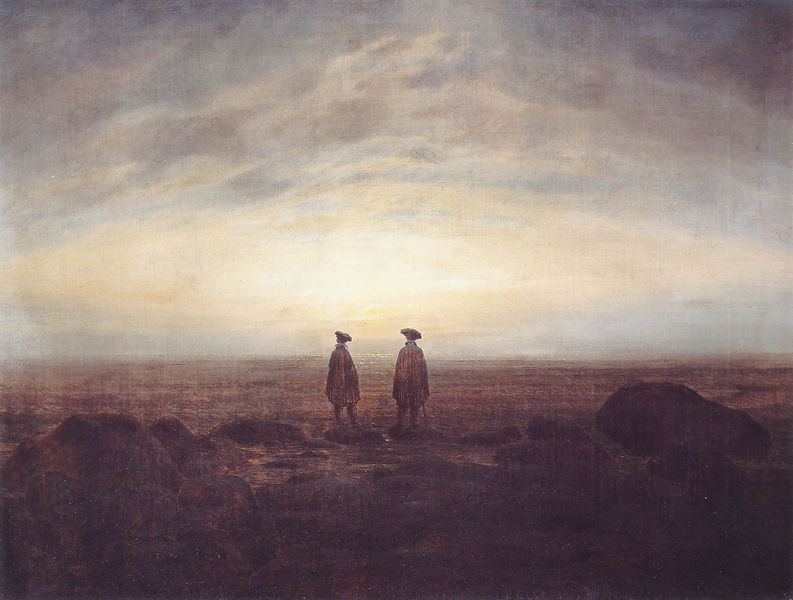
Titel: Zwei Männer am Meer bei Mondaufgang
Künstler: Caspar David Friedrich
Institution: Berlin, Staatliche Museen - Preußischer Kulturbesitz
Schlagwörter: dunkel, felsen, gemälde, himmel, meer, wolken, sand, see, ufer, abend, hut, hüte, kleider, licht, männer, rücken, steine, bild, ferne, horizont, sonne, insel, gewand, mantel, stehend, gewänder, küste, düster, berge, düne, leer, sonnenuntergang, friedrich, romantik, stimmung, klimt, glitzern, mäntel, caspar david friedrich, david, caspar, kaspar, casper, c.d.friedrich, outback